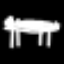
Label: bed